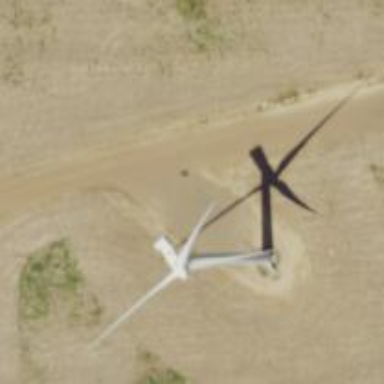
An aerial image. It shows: Wind generator powered by horizontal-axis wind turbine.